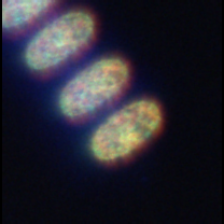
Taxon: Thalassiosira
Group: Diatoms